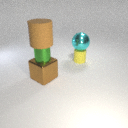
large cyan metal sphere above small yellow rubber cylinder